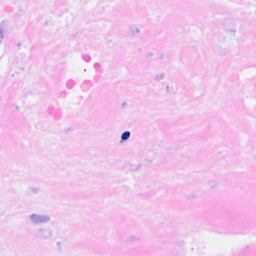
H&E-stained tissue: Breast